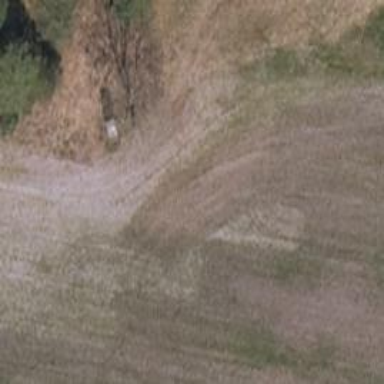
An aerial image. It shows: Shelter that serves as hunting stand.